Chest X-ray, PA view. Patient: 34 years old, sex F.
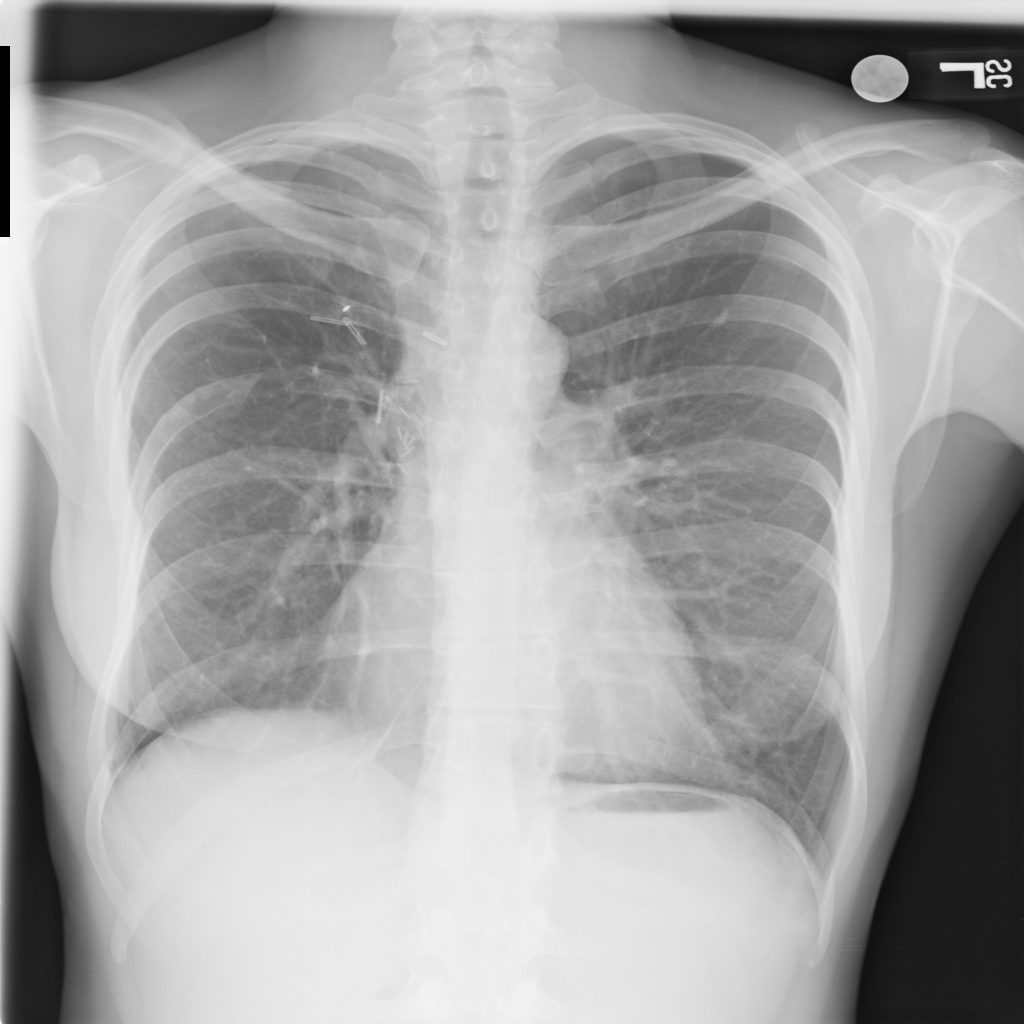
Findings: No Finding